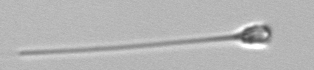
Label: Asterionellopsis_glacialis